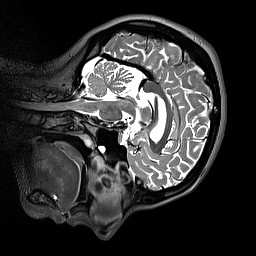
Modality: T2w
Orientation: sagittal
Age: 23
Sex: female
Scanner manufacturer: siemens
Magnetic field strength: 3 T
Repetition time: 3.2 s
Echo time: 0.412 s